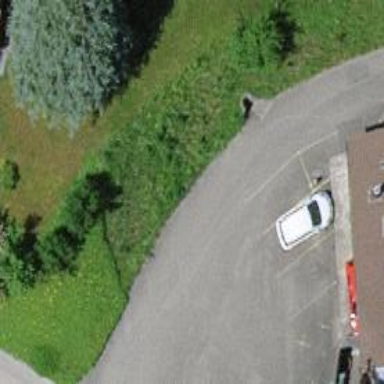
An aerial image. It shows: Parking aisle designated as service road.